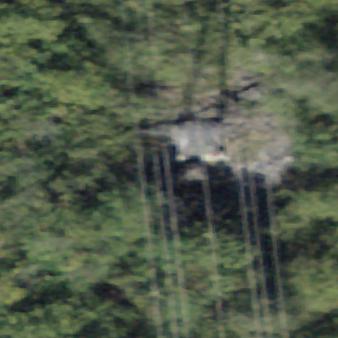
Label: bouldering_area